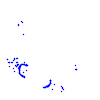
Particle: pion